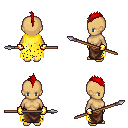
a pixel art fantasy rpg character, female body template, human, tanned skin, yellow tattered cape, robe skirt, red mohawk hairstyle, gold gloves, spear, four views (front, back, left, right), 2x2 character sprite sheet, small pixel art, hard edges, no anti-aliasing